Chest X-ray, AP view. Patient: 8 years old, sex M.
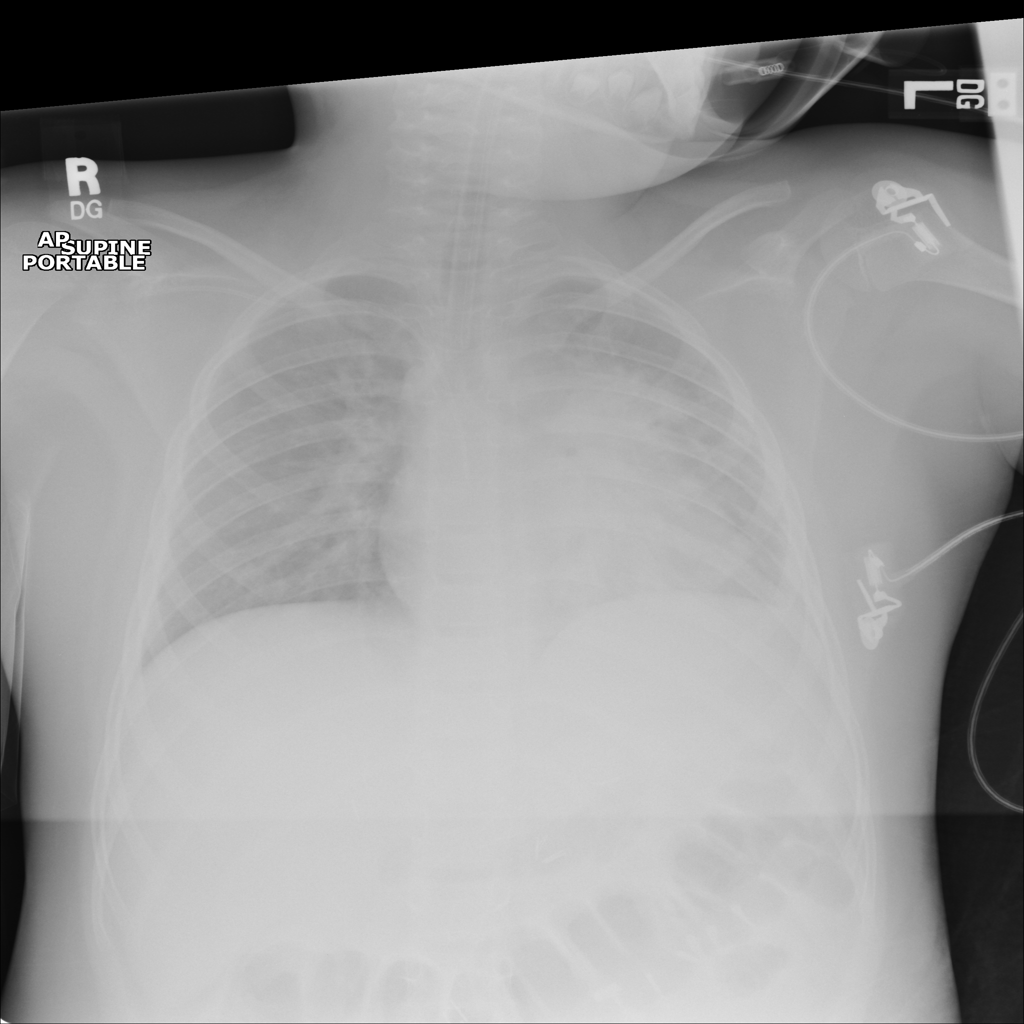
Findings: No Finding